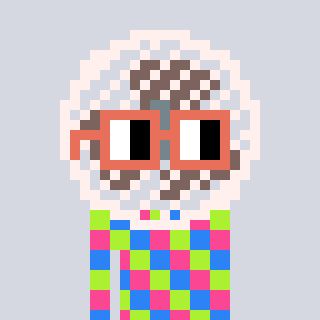
a pixel art character with square orange glasses, a fan-shaped head and a grayscale-colored body on a cool background